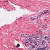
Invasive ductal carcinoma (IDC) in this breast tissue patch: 0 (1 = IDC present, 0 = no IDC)